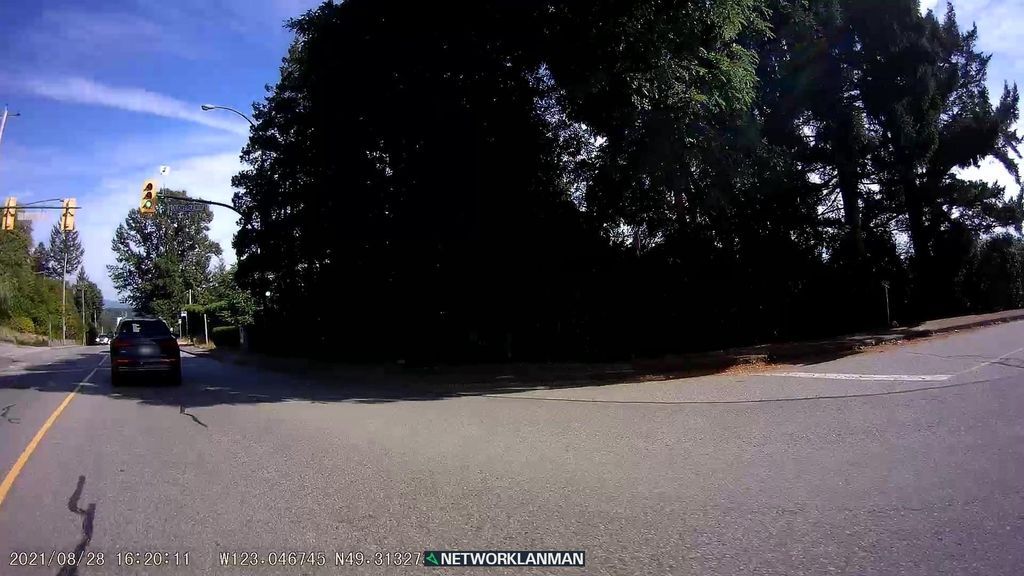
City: vancouver